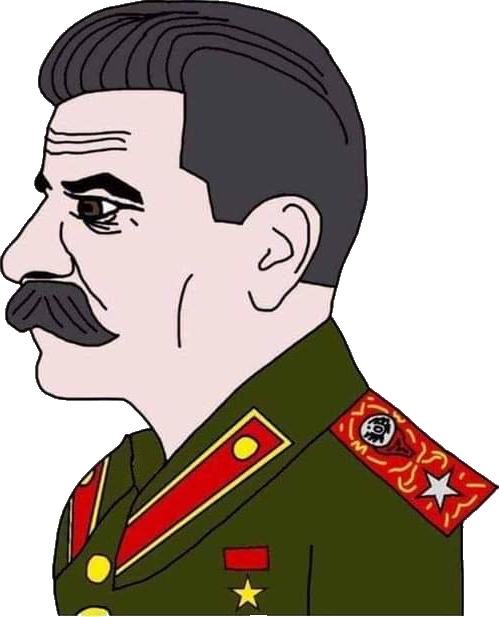
Label: 4_Yes_Chad